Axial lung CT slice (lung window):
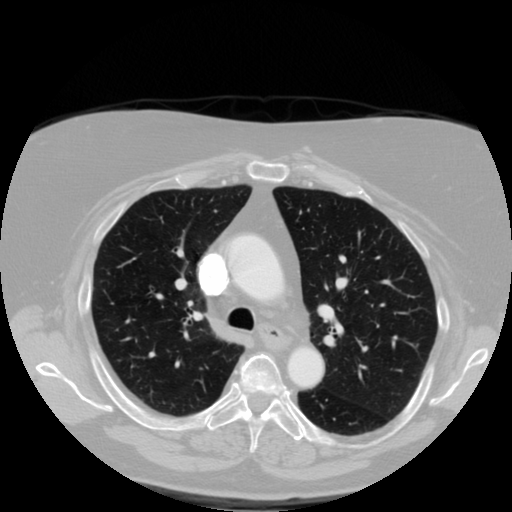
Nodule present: no